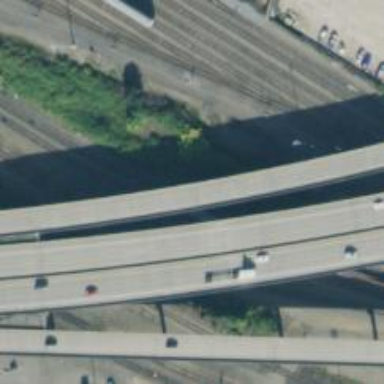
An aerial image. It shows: Motorway bridge.